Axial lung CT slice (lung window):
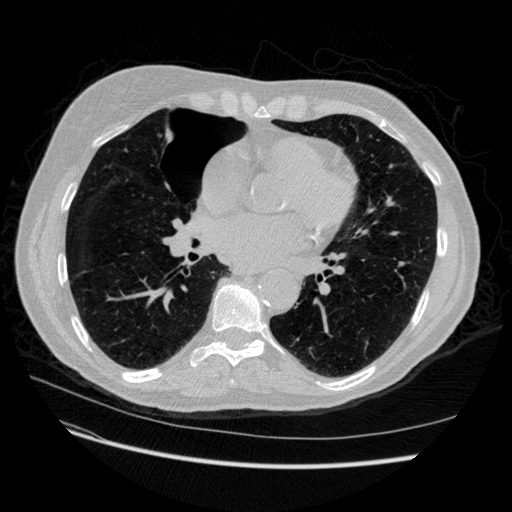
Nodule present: yes
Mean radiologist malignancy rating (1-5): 3